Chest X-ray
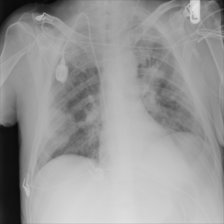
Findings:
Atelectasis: negative
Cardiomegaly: negative
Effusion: negative
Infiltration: positive
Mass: negative
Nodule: negative
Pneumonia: negative
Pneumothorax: negative
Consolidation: negative
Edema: negative
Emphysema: negative
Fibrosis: negative
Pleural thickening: negative
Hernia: negative